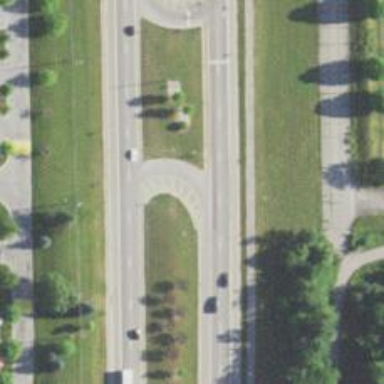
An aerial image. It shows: Primary link road with asphalt surface.